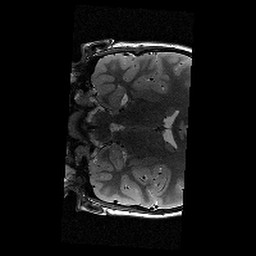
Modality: T2w
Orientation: coronal
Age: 11
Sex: male
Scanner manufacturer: siemens
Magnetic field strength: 3 T
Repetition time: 9.23 s
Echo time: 0.067 s